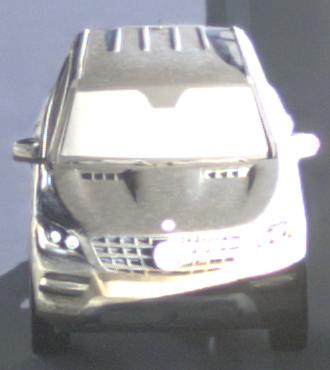
Make: Mercedes-Benz
Model: ML 350
Detailed model: M-Class (166)
Model produced from: 2011/11
Model produced until: 2014/10
Doors: 5
Color: gray
Road condition: dry road
Daytime: night
Contrast: high contrast